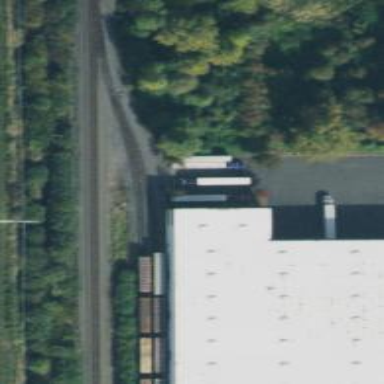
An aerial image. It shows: Rail spur service.